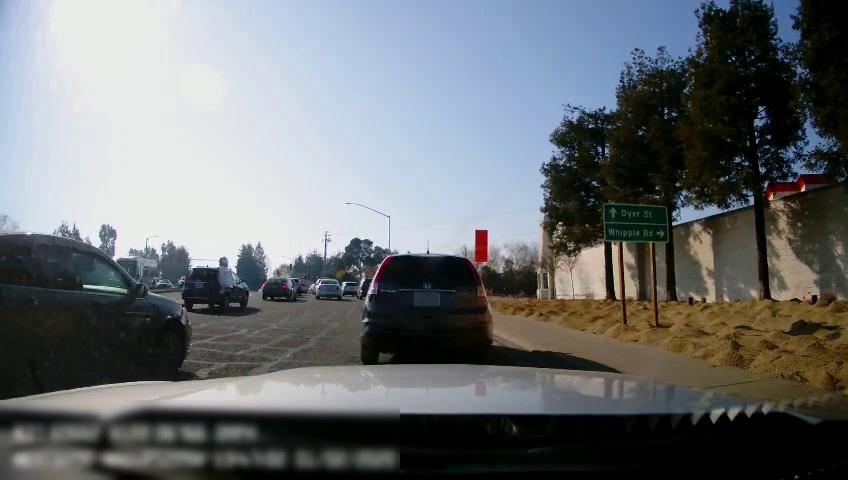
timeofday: Dusk/Dawn/Twilight
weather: Sunny
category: Drivable Space
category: Vehicles | Car
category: Vehicles | SUV
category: Vehicles | SUV
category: Vehicles | SUV
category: Vehicles | Car
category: Vehicles | Car
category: Vehicles | Car
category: Vehicles | Car
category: Vehicles | Bus
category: Traffic | Signs
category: Traffic | Signs